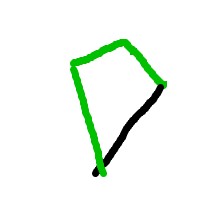
Shape: kite